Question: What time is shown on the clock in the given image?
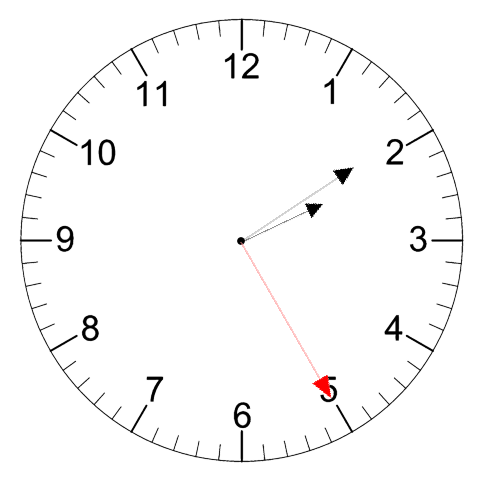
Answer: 02:09:25